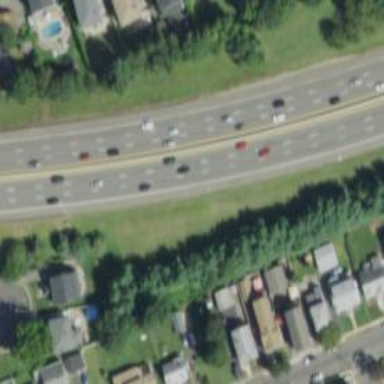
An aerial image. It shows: Urban freeway or expressway.